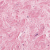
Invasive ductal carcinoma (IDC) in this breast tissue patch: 0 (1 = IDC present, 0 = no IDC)